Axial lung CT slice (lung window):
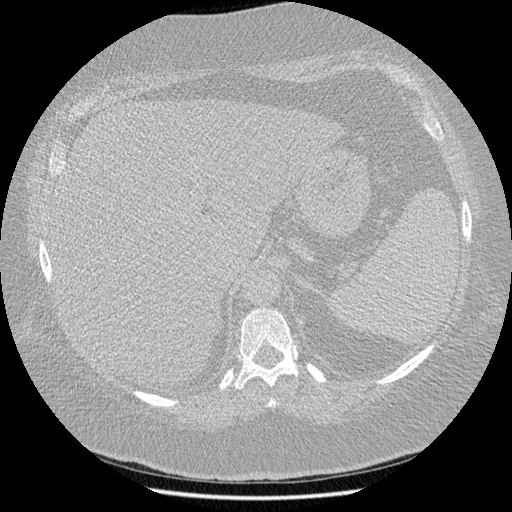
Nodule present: no